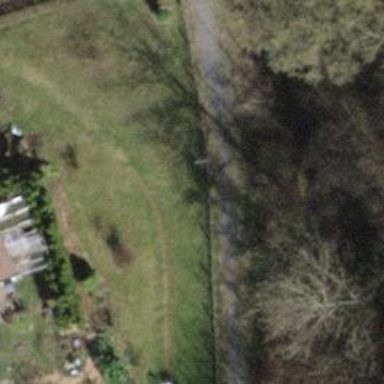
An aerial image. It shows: Unpaved cycleway.